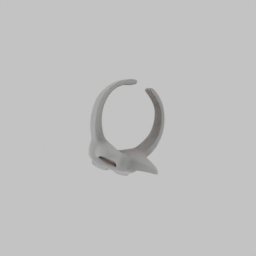
Label: decoration